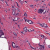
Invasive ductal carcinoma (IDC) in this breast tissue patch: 1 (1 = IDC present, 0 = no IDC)